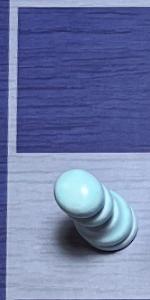
Label: Pawn_White